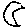
Label: moon